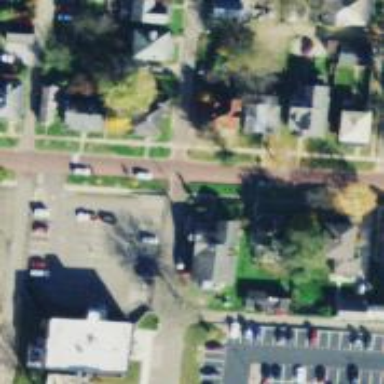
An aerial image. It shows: Residential road with sidewalk on the left.